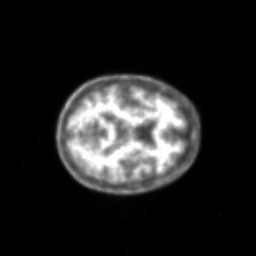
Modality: PET
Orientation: axial
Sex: female
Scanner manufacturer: siemens